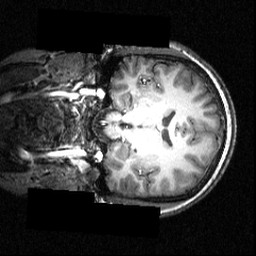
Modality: T1w
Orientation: coronal
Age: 18
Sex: female
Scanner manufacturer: siemens
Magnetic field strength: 3.951 T
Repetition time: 1.5 s
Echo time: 0.00335 s